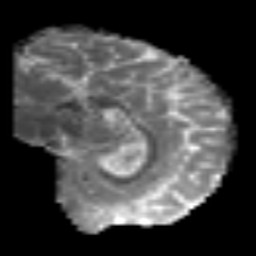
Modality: MD
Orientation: sagittal
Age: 54
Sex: male
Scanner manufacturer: siemens
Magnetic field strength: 3 T
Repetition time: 6.1 s
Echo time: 0.101 s